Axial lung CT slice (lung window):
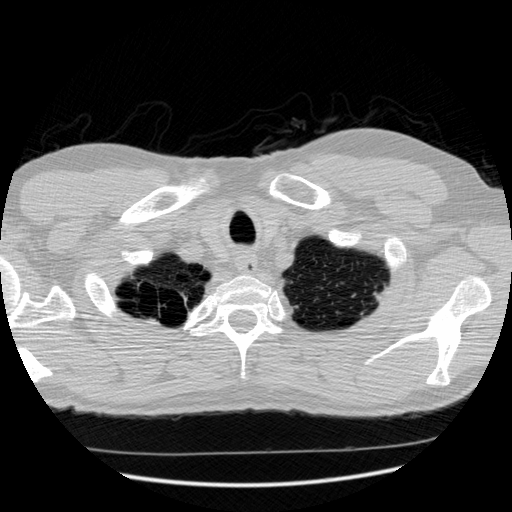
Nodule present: no